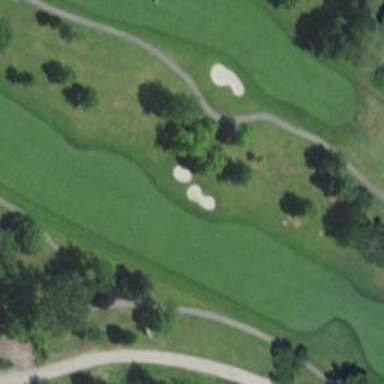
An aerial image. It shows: Golf fairway surrounded by grass.